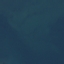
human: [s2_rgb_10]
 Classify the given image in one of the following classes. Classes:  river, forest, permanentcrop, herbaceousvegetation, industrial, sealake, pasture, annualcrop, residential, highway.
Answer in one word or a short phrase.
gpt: SeaLake